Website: home-depot
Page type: review-order
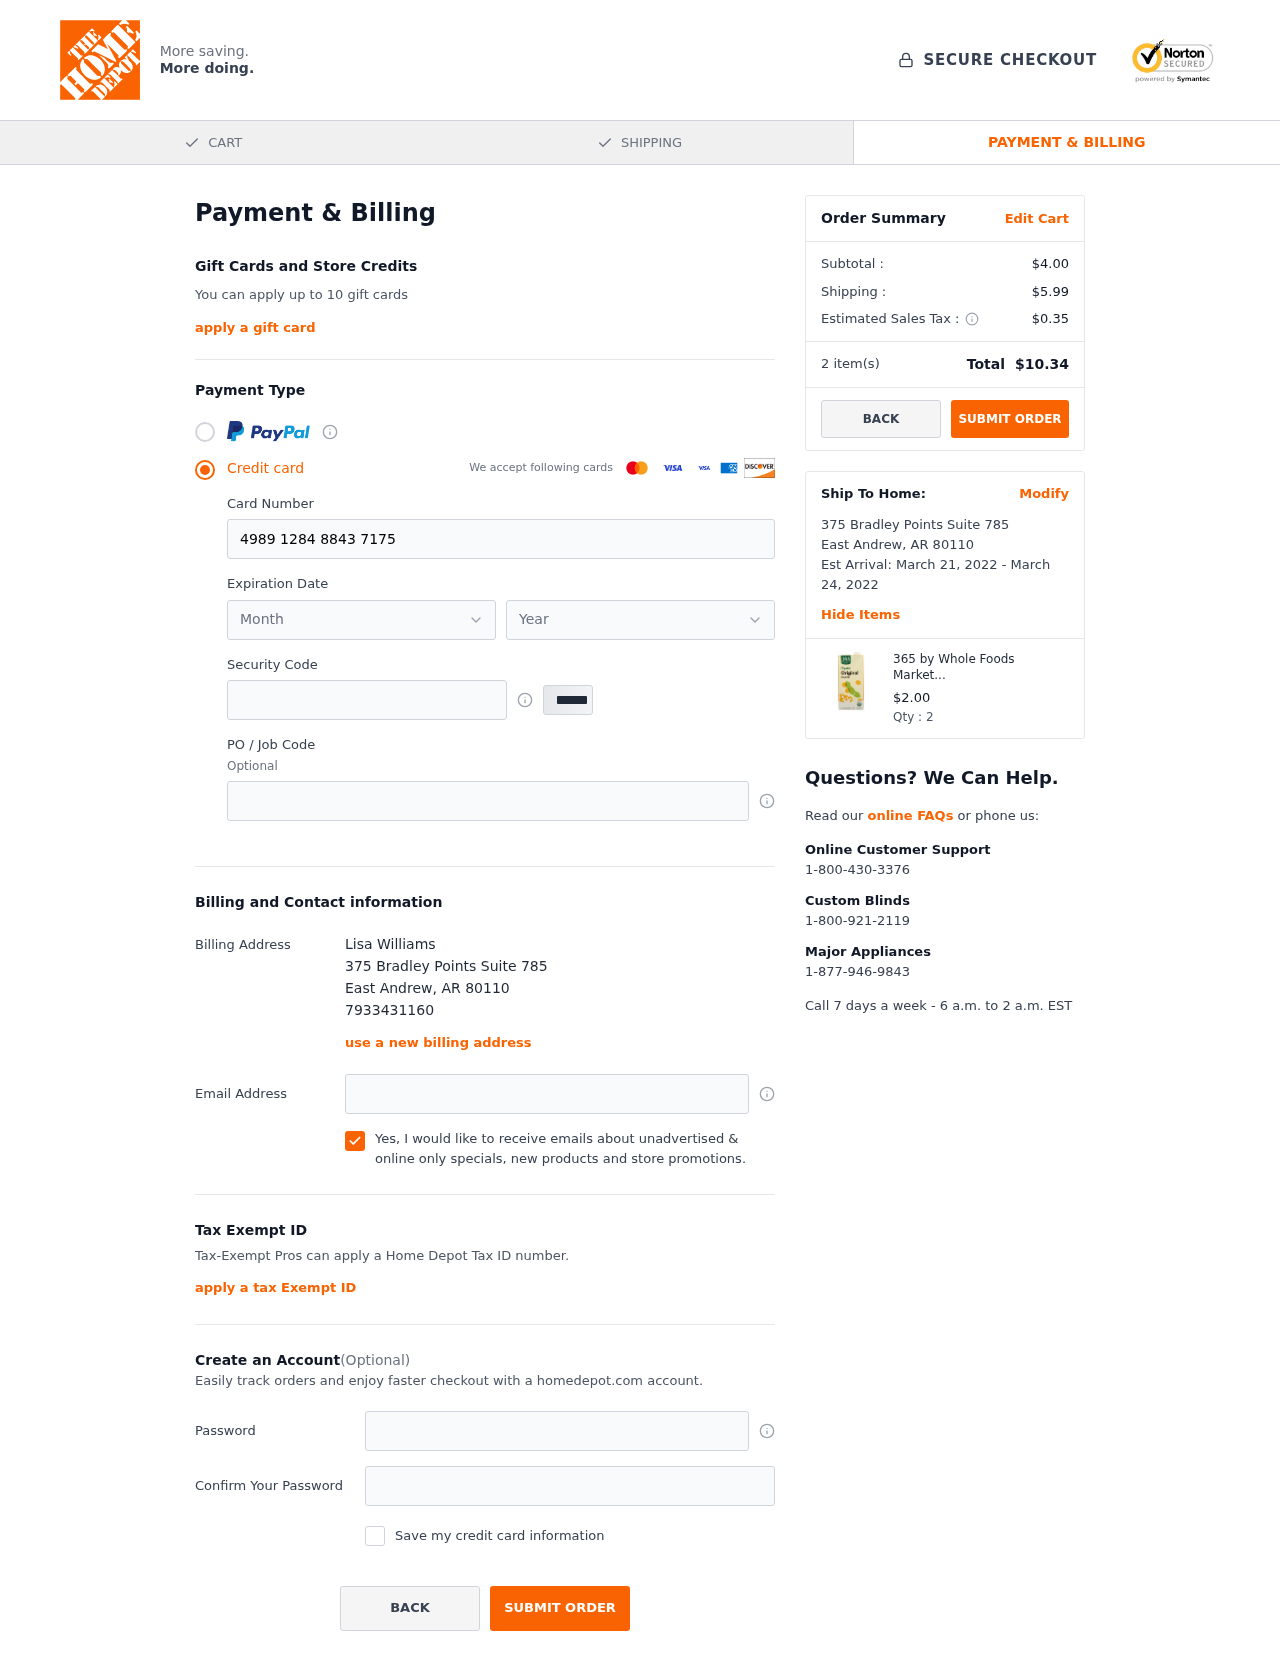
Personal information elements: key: PII_CARD_EXPIRY_MONTH
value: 12
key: PII_CARD_EXPIRY_YEAR
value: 30
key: PII_CITY
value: East Andrew
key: PII_FULLNAME
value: Lisa Williams
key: PII_PHONE
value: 7933431160
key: PII_POSTCODE
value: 80110
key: PII_STATE_ABBR
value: AR
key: PII_STREET
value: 375 Bradley Points Suite 785
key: PII_CARD_NUMBER
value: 4989 1284 8843 7175
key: PII_CARD_CVV
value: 506
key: PII_EMAIL
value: lisa_williams@gmail.com
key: PII_STREET2
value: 375 Bradley Points Suite 785
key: PII_POSTCODE2
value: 80110
Product elements: key: PRODUCT1_NAME
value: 365 by Whole Foods Market, Organic Shelf-Stable Soymilk, Orginal, 32 Fl Oz
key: PRODUCT1_PRICE
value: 2
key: PRODUCT1_QUANTITY
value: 2
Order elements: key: ORDER_SUBTOTAL
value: $4.00
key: ORDER_SHIPPING_COST
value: $5.99
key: ORDER_TAX
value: $0.35
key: ORDER_NUM_ITEMS
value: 2
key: ORDER_TOTAL
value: $10.34
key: ORDER_SHIPPING_DATE
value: March 21, 2022
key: ORDER_DELIVERY_DATE
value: March 24, 2022